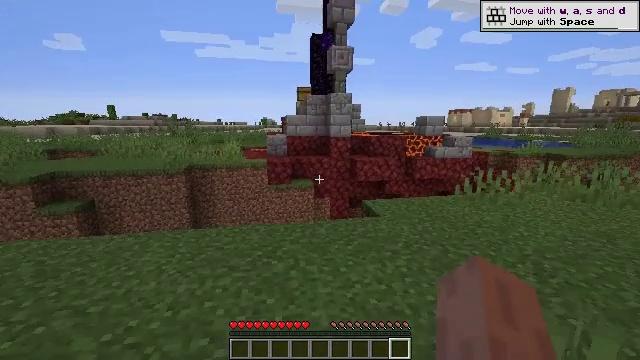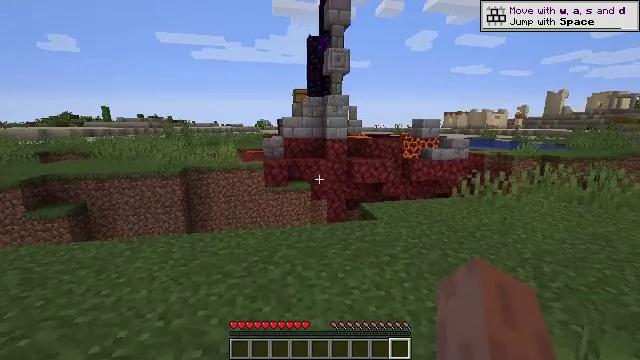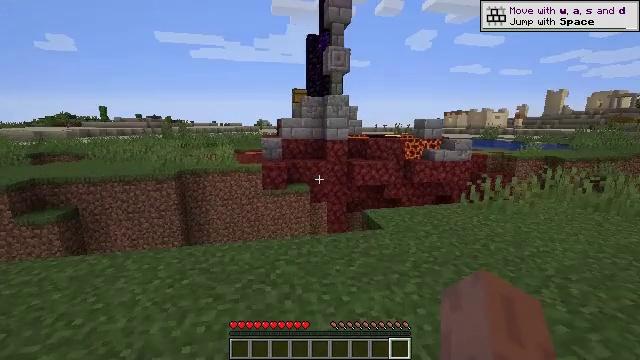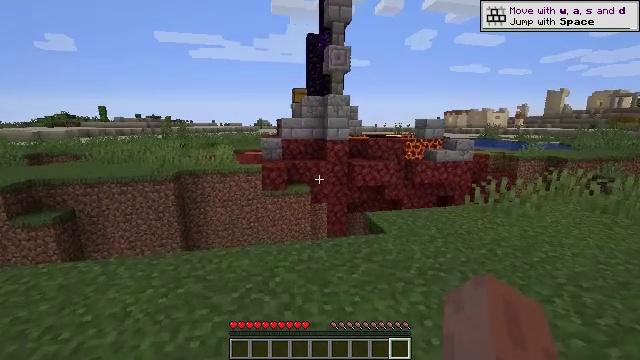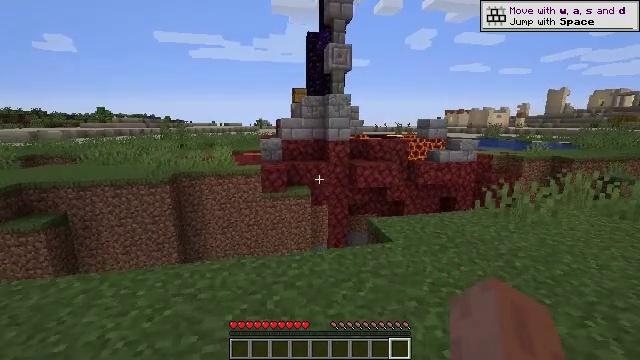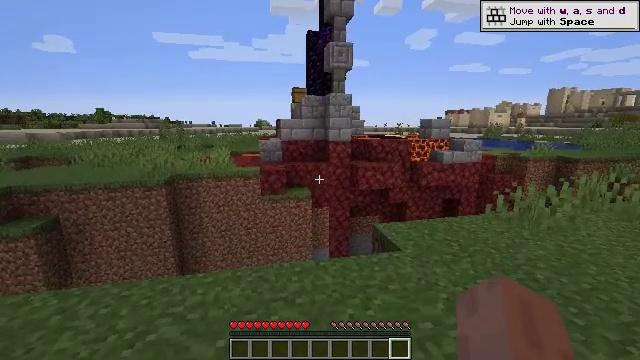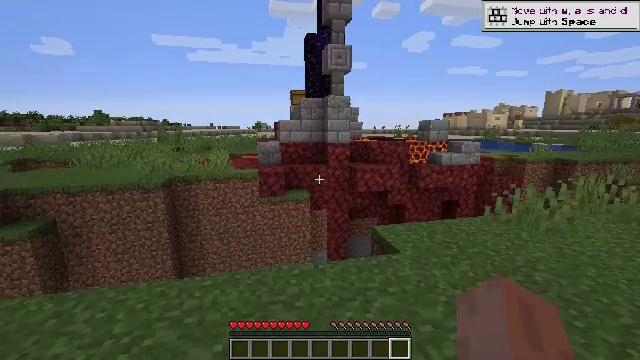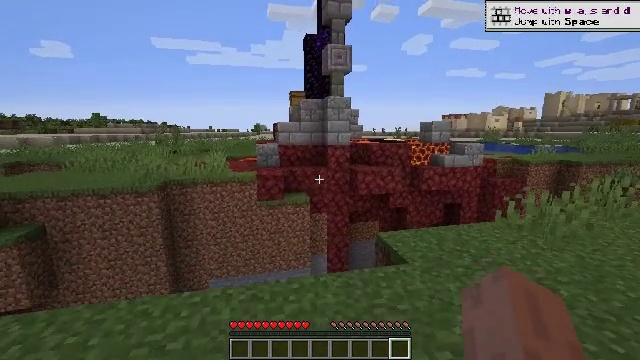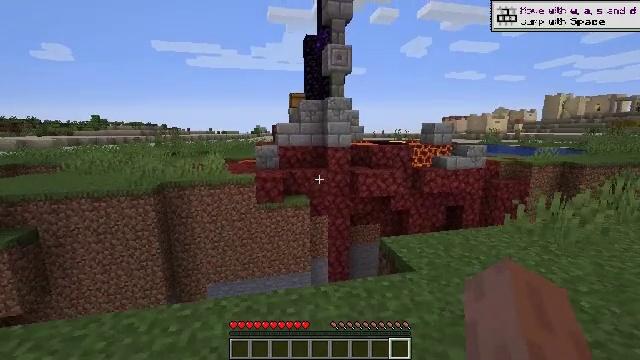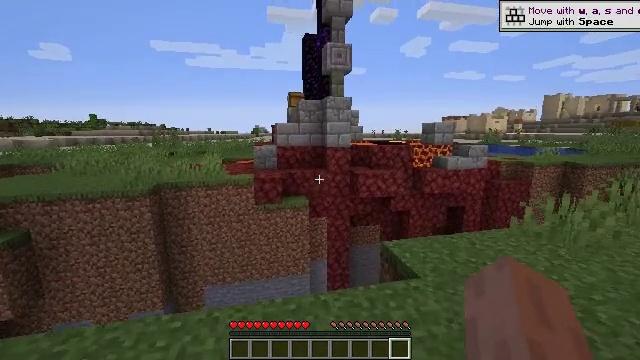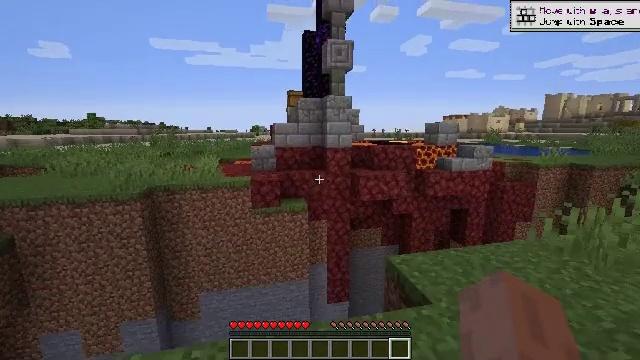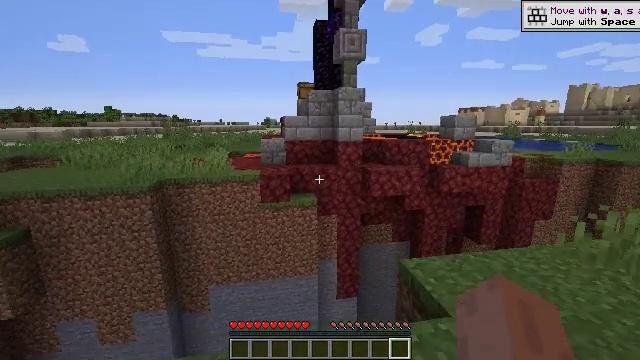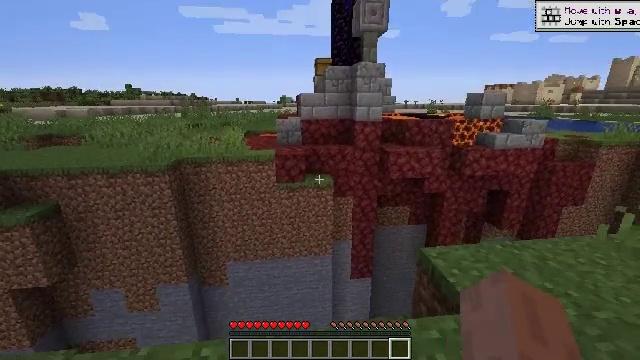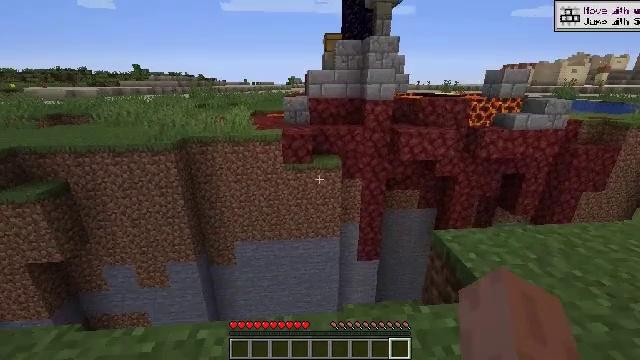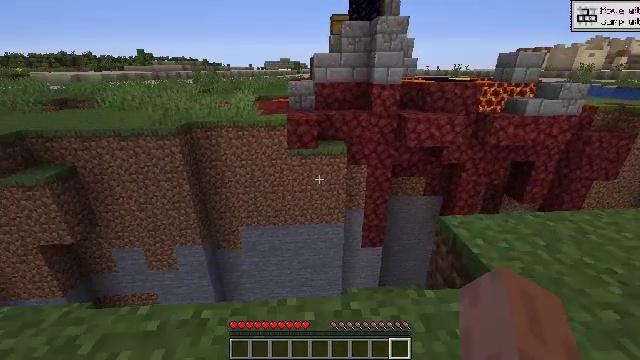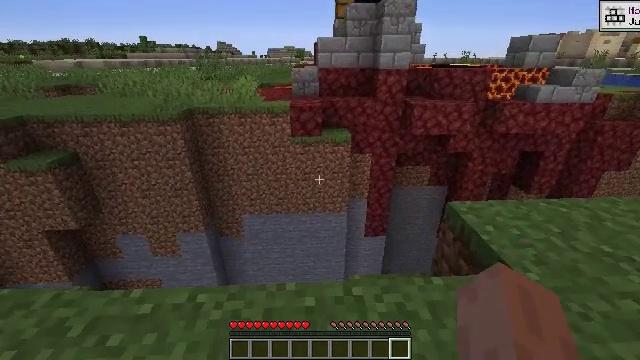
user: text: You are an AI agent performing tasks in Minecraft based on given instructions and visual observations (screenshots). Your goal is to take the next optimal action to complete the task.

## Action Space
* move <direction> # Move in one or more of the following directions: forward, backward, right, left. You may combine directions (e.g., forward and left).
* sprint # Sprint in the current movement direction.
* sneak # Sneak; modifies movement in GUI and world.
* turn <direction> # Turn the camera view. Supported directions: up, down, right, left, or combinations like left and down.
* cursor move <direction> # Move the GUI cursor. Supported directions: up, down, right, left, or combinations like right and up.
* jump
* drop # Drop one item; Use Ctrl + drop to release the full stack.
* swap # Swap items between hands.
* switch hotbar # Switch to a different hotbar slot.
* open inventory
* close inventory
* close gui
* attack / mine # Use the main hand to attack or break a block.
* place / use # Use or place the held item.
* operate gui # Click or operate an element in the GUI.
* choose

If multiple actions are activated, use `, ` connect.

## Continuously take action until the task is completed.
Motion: motion action
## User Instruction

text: Mine the oak log.
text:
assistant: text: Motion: move forward
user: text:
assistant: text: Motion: move forward
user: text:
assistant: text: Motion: move forward
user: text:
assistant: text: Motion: move forward
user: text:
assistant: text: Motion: move forward
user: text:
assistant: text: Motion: move forward
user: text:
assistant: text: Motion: move forward
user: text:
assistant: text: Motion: move forward
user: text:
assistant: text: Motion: move forward
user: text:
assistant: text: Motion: move forward
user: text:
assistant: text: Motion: move forward, turn left and down
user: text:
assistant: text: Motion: move forward, sneak, turn left and down
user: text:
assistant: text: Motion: sneak, turn left and down
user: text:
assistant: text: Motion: sneak, turn left and down
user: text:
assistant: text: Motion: move forward, sneak, turn down
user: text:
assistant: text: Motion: move forward, sneak, turn down
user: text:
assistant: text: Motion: move forward, sneak, turn left and down
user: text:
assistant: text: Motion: move forward, sneak, turn left and down
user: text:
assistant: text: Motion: move forward, sneak, turn left and down
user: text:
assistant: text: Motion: move forward, sneak, turn left and down
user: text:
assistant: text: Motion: move forward and move right, sneak, turn left and down
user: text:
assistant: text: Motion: move forward and move right, sneak, turn left and down
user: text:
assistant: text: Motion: move forward and move right, sneak, turn left and down
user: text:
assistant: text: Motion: move forward and move right, sneak, turn left and down
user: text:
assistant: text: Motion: move forward and move right, sneak, turn left
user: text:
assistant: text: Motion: move forward and move right, sneak
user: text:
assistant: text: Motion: move forward and move right, sneak
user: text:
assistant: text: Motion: move forward and move right, sneak
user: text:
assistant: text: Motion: move forward and move right, sneak
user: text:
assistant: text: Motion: move forward and move right, sneak